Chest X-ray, AP view. Patient: 47 years old, sex F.
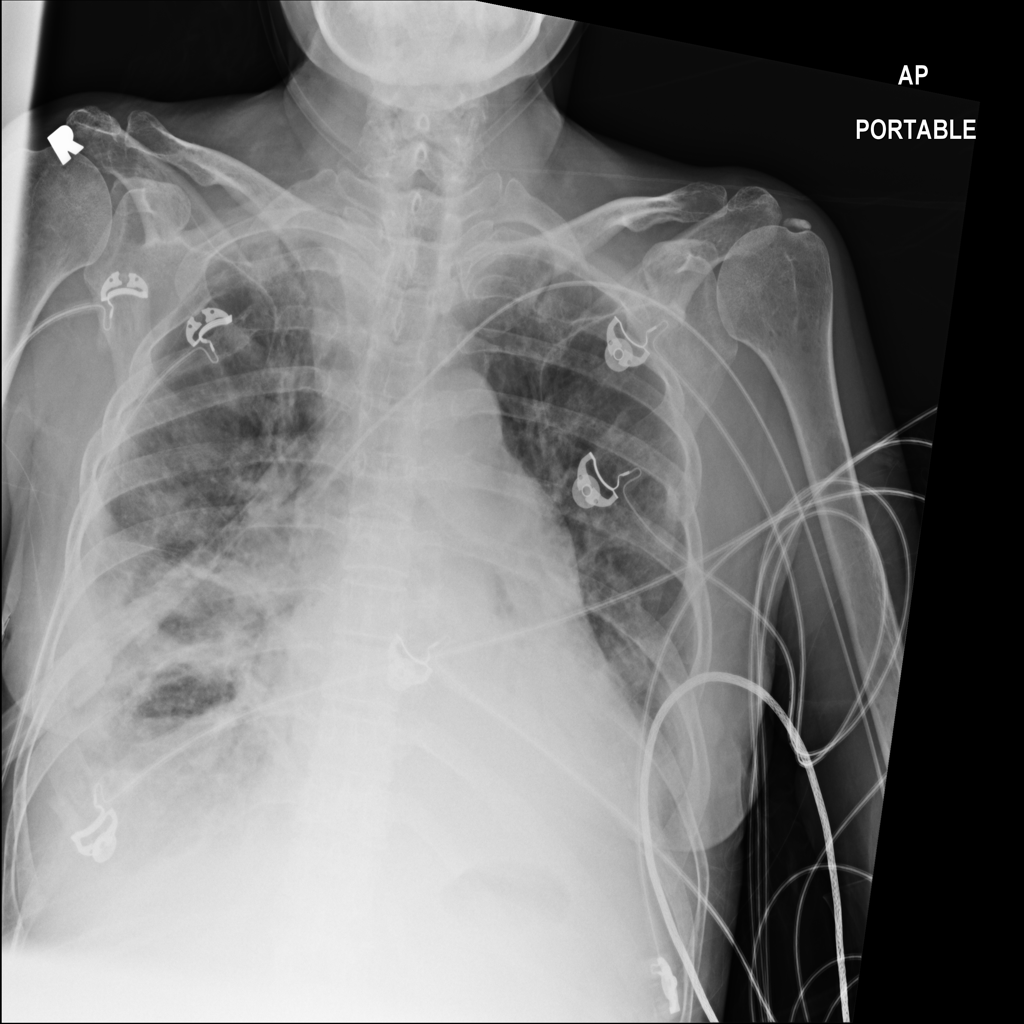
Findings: Cardiomegaly, Effusion